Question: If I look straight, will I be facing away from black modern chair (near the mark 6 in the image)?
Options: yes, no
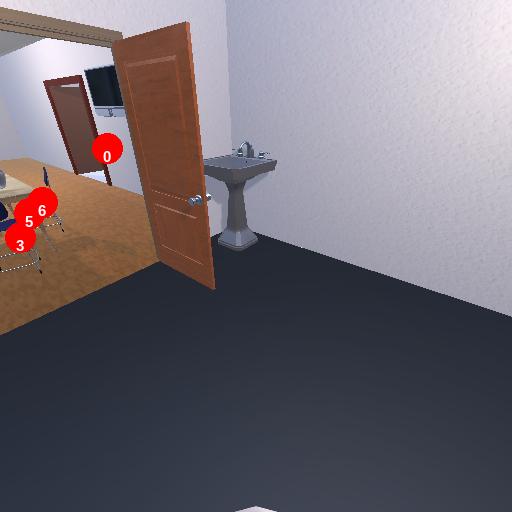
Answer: yes